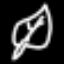
Label: leaf